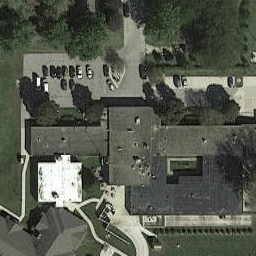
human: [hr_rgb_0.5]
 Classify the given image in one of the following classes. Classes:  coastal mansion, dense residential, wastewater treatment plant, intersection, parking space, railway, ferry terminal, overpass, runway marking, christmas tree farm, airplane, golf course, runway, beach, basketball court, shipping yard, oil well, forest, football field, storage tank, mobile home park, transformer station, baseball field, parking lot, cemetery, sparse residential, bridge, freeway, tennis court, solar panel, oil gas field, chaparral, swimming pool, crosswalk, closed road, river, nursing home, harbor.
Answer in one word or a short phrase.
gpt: nursing home